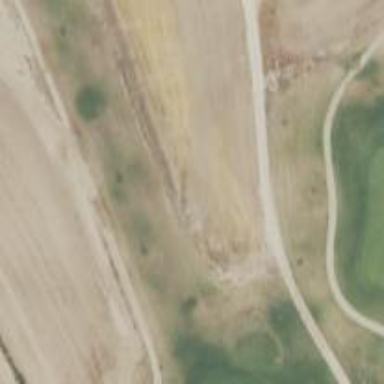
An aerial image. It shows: Grassy area designated as golf tee.